Question: I have an Entity Framework Model in my project:

In the past, I would use a LINQ statement to get the data about a book from both tables:
'''
var books = (from book in db.Books
join author in db.Authors on book.AuthorId equals author.AuthorId
select new { book.Title, author.Name, book.Price }).ToList();
dataGridView1.DataSource = books;
'''
As you can see, this code just joins the two tables on AuthorID and returns the results as a List.
But, now that I'm trying to use Entity Framework, I was wondering how to accomplish this same objective? I mean, since I have the relationship between the Book file and the Author file via AuthorId, isn't there a way I can just say "Give me the book data based on this model" and it will return a dataset comprised of data from both entities? I hope I'm not being obtuse, I just figured since there was an association described between the two entities, that I wouldn't have to do a join in a LINQ query to get the data. My thoughts are, the data should already be linked together, via the model and the described association. Does this make sense?
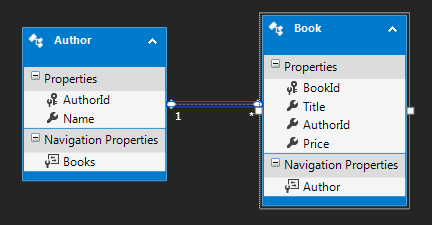
Answer: You could try this one:
'''
var books = (from book in db.Books
select new { book.Title, book.Author.Name, book.Price }).ToList();
'''
In other words, you can use te Navigation Properties, to do so.